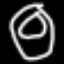
Label: donut